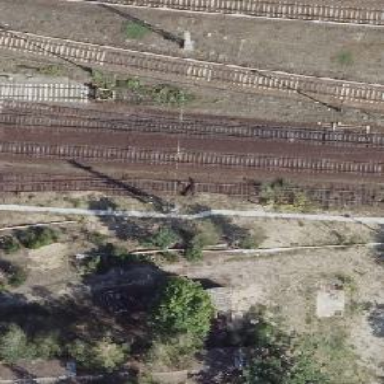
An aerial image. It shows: Railway yard in service.